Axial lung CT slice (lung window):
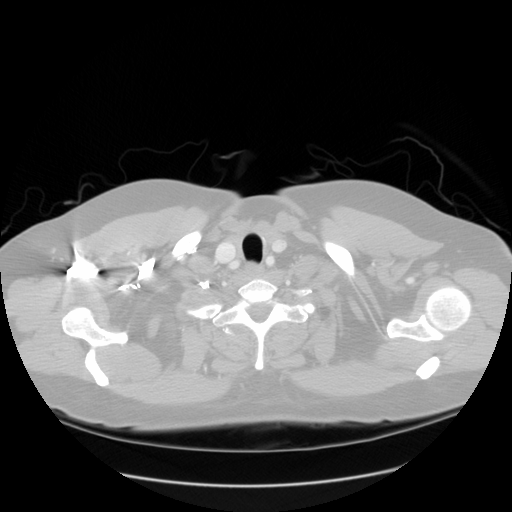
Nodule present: no